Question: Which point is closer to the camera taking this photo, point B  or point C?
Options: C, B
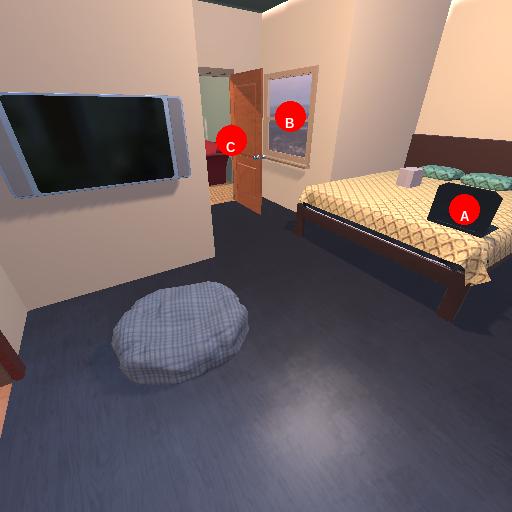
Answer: C